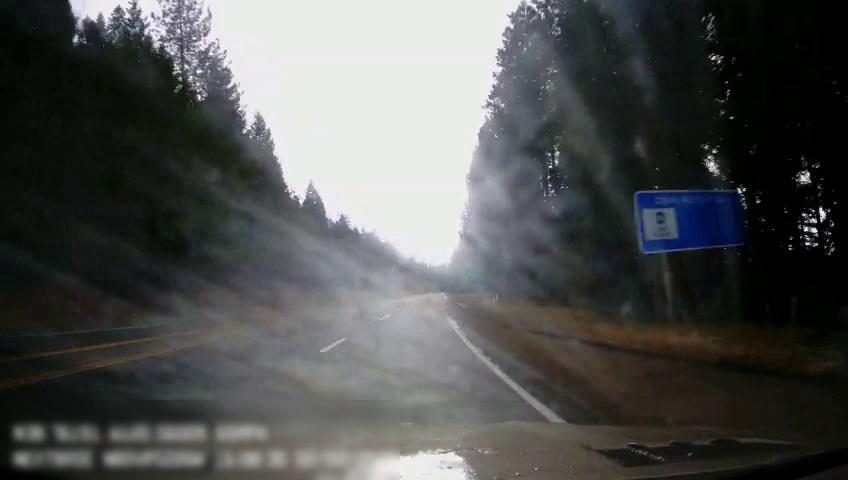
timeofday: Day
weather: Cloudy
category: Drivable Space
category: Lanes | Current Lane
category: Lanes | Current Lane
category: Lanes | Alternate Lane